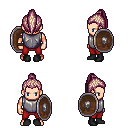
a pixel art fantasy rpg character, male body template, human, light skin, steel chest armor, red pants, white blonde long topknot hairstyle, black shoes, shield, four views (front, back, left, right), 2x2 character sprite sheet, small pixel art, hard edges, no anti-aliasing